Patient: sex M, age 36
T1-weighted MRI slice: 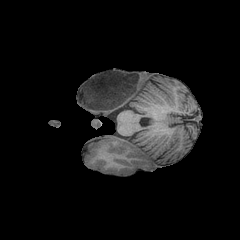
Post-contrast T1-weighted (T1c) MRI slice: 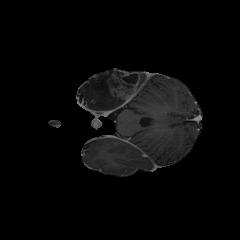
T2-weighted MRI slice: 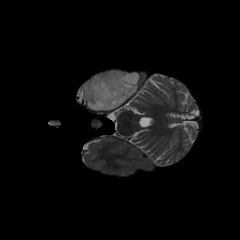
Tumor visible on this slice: yes
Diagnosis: Astrocytoma, IDH-mutant
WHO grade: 4